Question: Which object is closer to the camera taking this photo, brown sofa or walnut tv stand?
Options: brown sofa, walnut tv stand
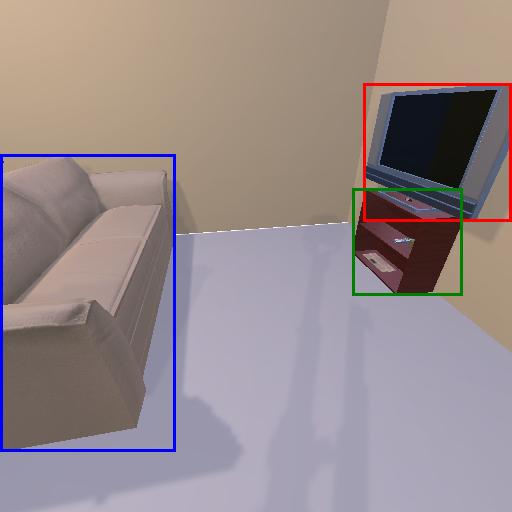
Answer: brown sofa